RGB frame:
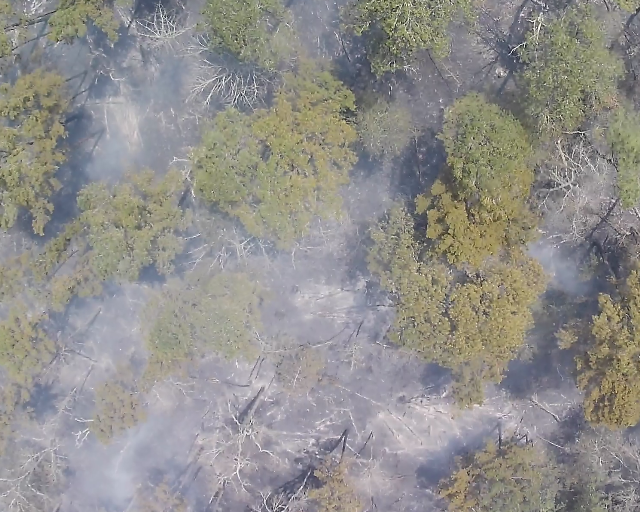
Thermal frame:
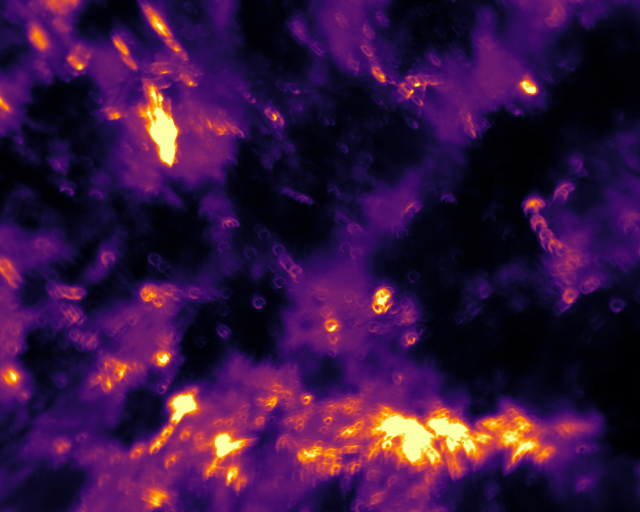
Captured: 2026-02-26 03:40:25
Pixels at or above 80 °C: 22823 (fraction of frame: 0.06965)